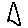
Label: triangle